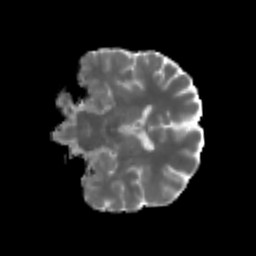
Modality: MD
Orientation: coronal
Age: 35
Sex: male
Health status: healthy
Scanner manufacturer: siemens
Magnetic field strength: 3 T
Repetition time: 3.6 s
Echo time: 0.092 s